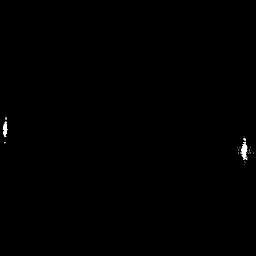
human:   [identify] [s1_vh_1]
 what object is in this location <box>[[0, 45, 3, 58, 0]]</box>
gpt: <ref>1 small ship at the left</ref>